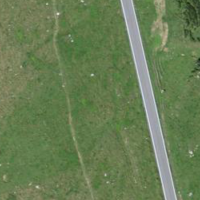
EUNIS habitat code: 26
Species observed at this site:
Marmota marmota